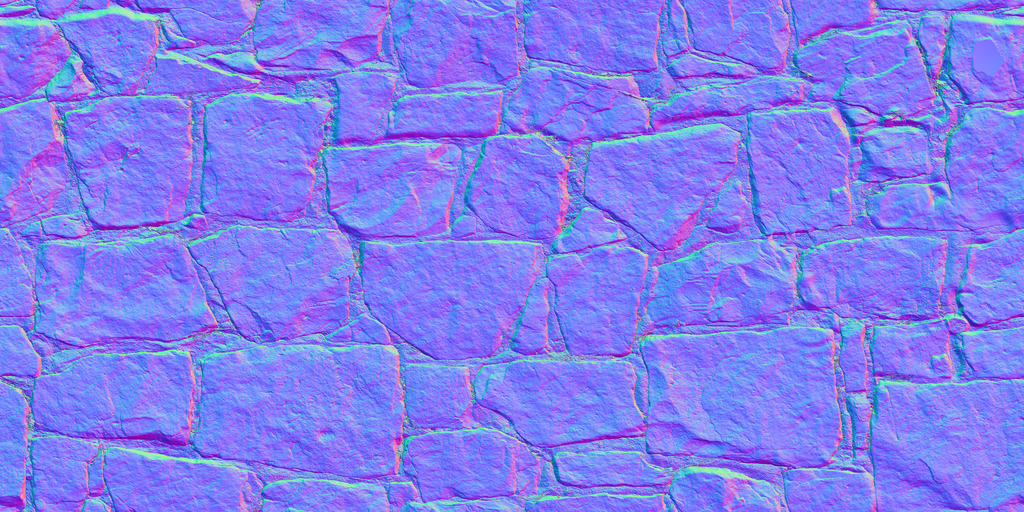
Texture map type: NormalGL